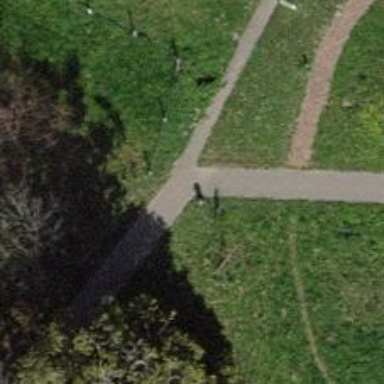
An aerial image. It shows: Path made of paving stones.